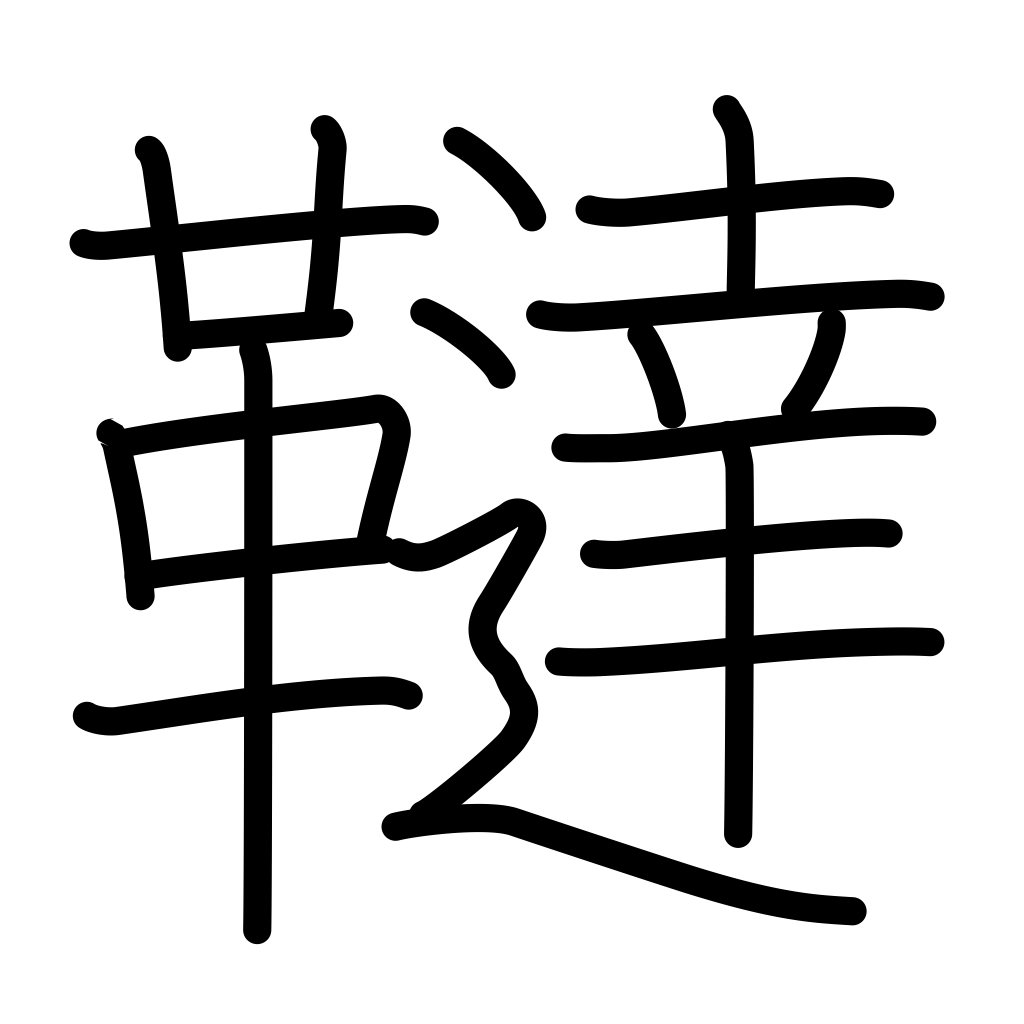
Meaning: whip, region name